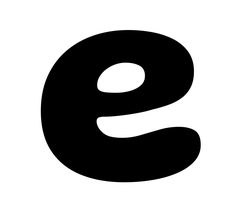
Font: Gluten_Bold